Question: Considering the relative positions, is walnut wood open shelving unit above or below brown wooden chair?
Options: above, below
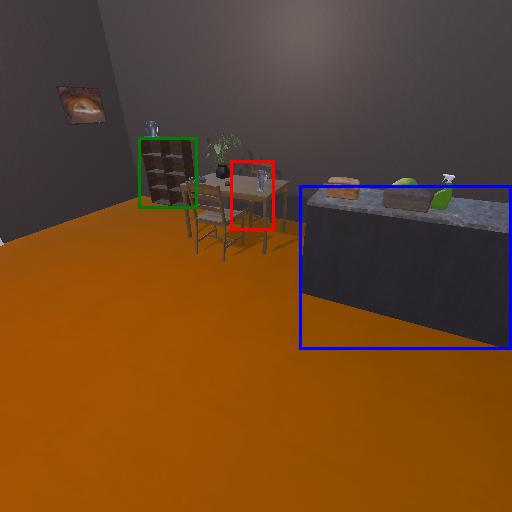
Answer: above